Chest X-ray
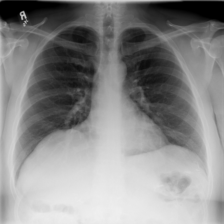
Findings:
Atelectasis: negative
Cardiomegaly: negative
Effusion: negative
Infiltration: negative
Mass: negative
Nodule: negative
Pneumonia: negative
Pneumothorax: negative
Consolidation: negative
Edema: negative
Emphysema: negative
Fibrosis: negative
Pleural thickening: negative
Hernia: negative